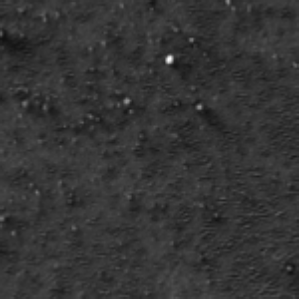
Label: frost